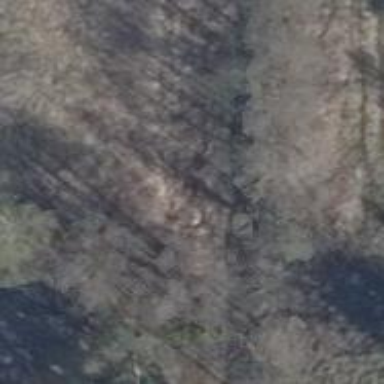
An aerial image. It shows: Row of trees in natural setting.